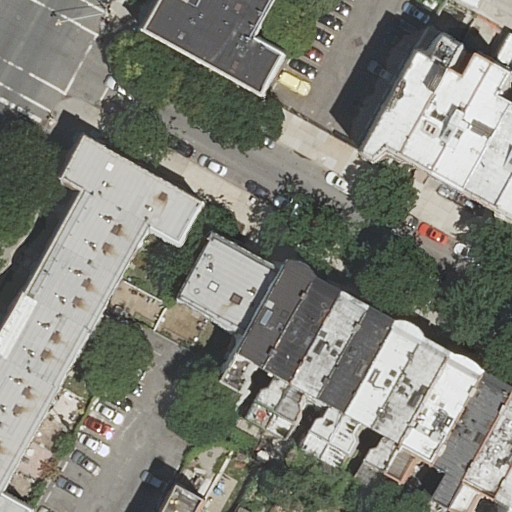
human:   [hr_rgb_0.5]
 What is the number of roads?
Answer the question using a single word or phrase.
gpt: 5

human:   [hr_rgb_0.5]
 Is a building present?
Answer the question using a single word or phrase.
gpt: yes

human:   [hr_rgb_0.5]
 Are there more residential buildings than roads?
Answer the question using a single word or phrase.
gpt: yes

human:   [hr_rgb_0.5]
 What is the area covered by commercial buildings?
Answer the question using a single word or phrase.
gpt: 0m2

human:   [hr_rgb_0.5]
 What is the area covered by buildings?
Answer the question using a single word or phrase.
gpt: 3710m2

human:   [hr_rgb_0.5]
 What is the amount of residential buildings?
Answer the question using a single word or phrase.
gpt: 31

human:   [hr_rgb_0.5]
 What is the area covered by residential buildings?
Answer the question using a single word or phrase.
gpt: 3710m2

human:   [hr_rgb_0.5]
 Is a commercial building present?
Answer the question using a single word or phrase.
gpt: no

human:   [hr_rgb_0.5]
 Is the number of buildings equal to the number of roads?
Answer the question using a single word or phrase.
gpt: no

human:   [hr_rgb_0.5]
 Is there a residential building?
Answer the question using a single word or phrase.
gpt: yes

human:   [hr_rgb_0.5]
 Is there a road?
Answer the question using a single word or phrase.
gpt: yes

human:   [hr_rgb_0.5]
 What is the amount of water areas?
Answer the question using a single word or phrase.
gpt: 0

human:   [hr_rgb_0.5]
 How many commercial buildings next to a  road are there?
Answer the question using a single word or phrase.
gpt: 0

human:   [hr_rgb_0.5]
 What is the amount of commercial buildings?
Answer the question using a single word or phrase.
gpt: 0

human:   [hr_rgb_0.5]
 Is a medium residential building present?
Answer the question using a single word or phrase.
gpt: yes

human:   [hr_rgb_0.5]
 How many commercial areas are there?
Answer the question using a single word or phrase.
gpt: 0

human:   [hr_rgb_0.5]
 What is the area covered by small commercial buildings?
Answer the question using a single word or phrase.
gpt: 0m2

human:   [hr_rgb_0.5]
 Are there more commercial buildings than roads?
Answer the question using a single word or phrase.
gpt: no

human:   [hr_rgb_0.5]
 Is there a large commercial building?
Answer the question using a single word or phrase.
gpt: no

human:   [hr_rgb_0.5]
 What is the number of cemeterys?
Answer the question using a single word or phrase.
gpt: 0

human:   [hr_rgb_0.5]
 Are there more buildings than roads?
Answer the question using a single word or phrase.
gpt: yes

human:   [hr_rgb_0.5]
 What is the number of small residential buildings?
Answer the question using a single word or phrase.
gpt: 14

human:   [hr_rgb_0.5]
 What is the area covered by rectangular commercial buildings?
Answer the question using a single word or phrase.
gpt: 0m2

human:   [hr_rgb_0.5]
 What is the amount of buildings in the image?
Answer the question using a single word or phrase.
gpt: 31

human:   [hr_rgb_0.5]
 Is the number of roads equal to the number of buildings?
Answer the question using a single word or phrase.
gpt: no

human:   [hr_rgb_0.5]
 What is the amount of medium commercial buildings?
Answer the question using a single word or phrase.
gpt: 0

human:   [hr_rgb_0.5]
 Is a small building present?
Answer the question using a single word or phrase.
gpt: yes

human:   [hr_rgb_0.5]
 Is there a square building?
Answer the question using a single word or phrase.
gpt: no

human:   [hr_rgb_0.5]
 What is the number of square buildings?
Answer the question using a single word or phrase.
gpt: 0

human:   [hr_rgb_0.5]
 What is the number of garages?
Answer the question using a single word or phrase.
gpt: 0

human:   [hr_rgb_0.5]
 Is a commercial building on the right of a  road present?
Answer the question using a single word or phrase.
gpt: no

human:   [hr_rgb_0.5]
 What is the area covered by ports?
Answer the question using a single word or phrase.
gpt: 0m2

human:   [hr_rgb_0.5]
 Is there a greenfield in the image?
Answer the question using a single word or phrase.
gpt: no

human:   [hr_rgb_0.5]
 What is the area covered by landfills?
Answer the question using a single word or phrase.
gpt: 0m2

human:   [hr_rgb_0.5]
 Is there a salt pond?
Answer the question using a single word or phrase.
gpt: no

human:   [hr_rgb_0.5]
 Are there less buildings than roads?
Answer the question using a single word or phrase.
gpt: no

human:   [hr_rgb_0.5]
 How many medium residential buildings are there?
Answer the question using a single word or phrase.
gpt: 17

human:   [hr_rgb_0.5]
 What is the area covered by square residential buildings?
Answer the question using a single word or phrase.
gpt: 0m2

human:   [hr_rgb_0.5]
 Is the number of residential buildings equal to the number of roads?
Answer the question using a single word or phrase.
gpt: no

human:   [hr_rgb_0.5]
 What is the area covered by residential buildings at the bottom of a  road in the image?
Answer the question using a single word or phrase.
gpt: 3519m2

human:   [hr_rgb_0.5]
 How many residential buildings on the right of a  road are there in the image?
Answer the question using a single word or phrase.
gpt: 27

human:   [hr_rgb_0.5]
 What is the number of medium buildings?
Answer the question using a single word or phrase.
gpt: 17

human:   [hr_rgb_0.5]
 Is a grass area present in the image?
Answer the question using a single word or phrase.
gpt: no

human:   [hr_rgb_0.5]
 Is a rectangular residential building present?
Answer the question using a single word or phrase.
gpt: yes

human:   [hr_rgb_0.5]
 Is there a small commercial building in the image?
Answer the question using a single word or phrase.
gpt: no

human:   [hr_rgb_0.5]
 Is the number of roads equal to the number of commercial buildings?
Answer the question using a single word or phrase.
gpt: no

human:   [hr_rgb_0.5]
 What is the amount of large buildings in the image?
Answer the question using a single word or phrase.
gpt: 0

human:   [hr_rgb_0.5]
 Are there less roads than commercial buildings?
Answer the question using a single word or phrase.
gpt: no

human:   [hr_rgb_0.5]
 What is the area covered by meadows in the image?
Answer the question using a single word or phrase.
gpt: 0m2

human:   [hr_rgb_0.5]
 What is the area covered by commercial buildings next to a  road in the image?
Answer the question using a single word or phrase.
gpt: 0m2

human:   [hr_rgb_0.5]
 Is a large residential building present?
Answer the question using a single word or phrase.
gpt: no

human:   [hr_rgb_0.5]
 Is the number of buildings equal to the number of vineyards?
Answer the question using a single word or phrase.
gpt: no

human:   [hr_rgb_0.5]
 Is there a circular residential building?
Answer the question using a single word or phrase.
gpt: no

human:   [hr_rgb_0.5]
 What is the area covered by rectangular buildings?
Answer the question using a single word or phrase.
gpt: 2098m2

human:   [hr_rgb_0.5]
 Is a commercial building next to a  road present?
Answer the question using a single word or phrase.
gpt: no

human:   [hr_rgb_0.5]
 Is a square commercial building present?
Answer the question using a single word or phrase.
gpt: no

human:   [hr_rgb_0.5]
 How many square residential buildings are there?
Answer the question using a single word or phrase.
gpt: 0

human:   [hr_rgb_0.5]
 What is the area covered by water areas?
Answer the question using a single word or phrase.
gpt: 0m2

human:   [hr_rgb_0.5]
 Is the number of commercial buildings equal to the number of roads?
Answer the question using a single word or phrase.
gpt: no

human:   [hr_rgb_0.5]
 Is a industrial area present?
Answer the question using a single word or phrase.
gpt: no

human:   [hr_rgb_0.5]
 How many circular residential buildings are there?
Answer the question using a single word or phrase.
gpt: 0

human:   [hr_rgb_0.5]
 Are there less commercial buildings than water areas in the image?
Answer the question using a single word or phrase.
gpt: no

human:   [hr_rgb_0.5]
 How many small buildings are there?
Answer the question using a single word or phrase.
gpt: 14

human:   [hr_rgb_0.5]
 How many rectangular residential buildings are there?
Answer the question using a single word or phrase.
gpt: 21